Question: I create a new branch from master, after push code to this branch when I go to pull request section I create pull request and specified my branch and destination branch when I click on pull request button I recive "unrelated branches" error while I get this branch from master.

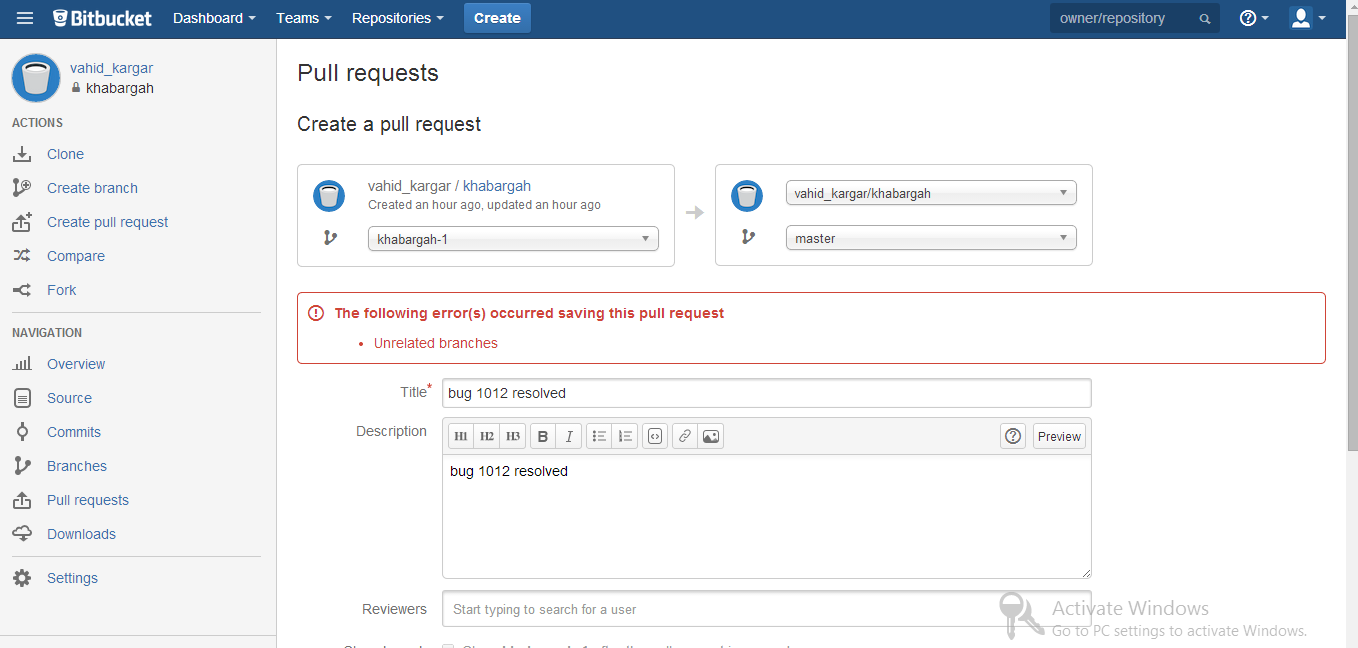
Answer: oh...
I push my codes before pulling destination code, this error comes from here.
for example if you create a branch from master , you should to first pull master to your folder then push all things.